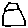
Label: house